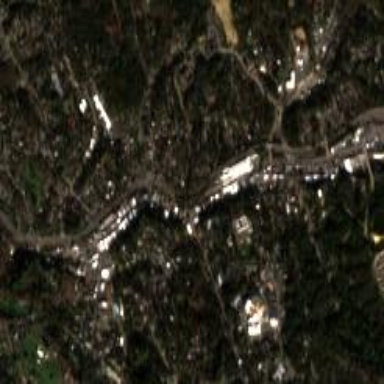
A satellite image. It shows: Town.